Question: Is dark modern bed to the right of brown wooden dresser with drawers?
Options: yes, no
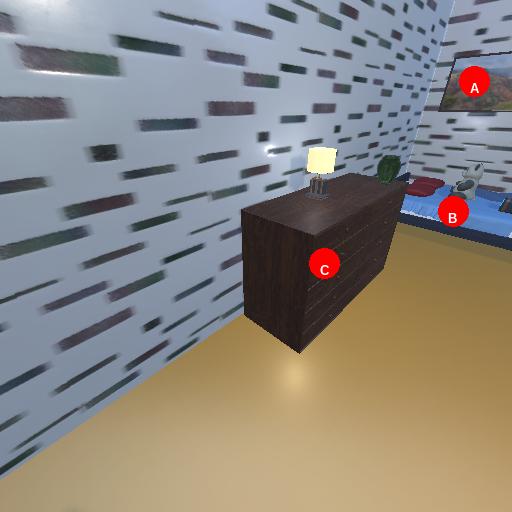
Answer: yes